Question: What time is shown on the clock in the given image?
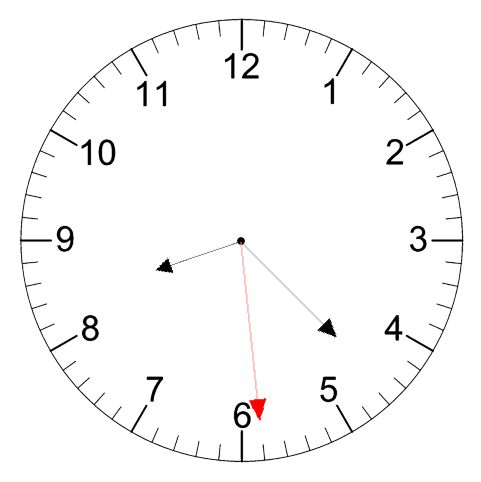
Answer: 08:22:29